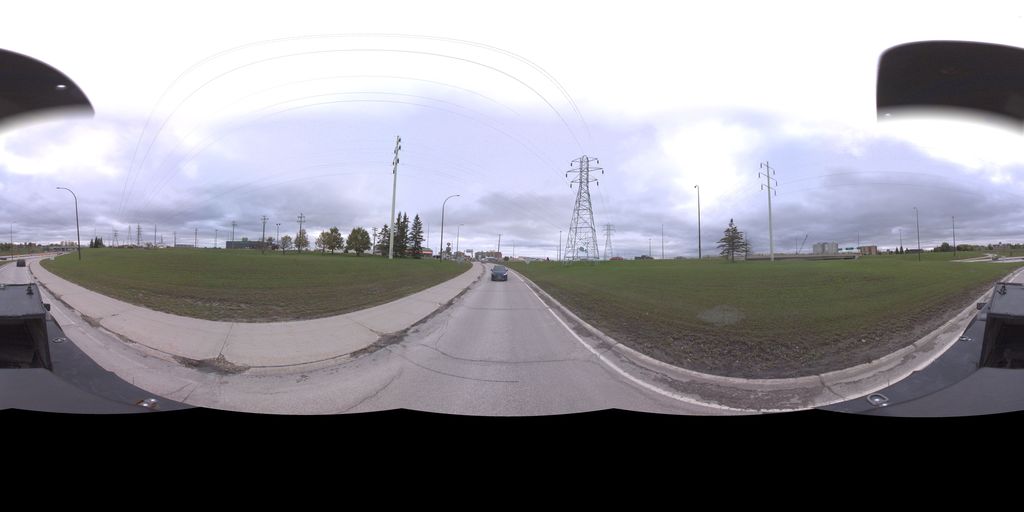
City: winnipeg